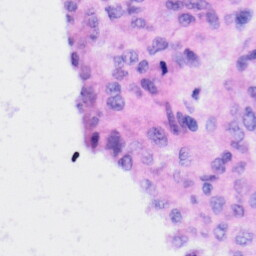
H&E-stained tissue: Liver